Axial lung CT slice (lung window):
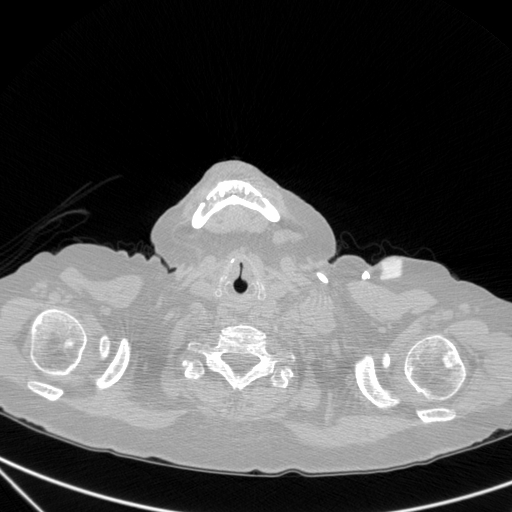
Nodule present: no